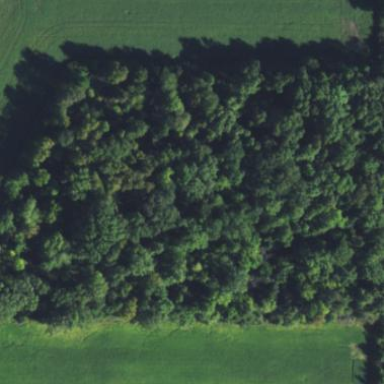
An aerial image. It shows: Beautiful woodland area.